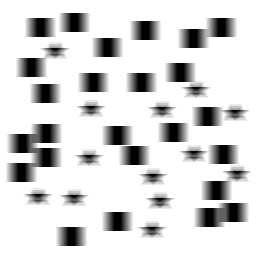
Squares: 25
Triangles: 0
Stars: 13
Total shapes: 38